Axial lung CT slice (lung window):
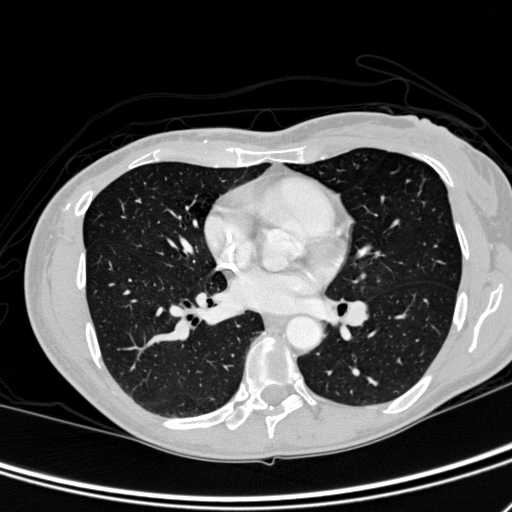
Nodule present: no